Question: I have started to create an exercise tracking application referring to <URL>
and all works just fine.
But after I stop the tracking and goes to the map, I see that the kilometers is much more then the kilometers I have passed for sure and the map shows that i have was in some points that for sure I couldn't be there...
(Because i do not have the image from my phone i have simulate the results of the map with the attached image...)
The code is identical to the tutorial code (With the correction of the bug that dealing with delete the var - for those who know this tutorial...))
What is the problem?

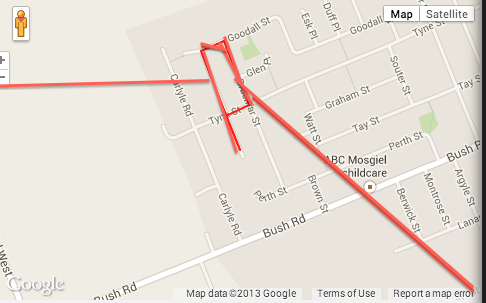
Answer: I have found the same as <URL> - that Android will intermittently delivers wildly inaccurate positions while using GPS, so the best thing is to use an accuracy filter, something like this:
'''
var MinimumAccuracy = 20; // metres
var options = { maximumAge: 0, timeout: 30000, enableHighAccuracy: true };
var watchID;
function onSuccess(position){
// Reject udpate if accuracy is not sufficient
if(position.coords.accuracy > MinimumAccuracy){
console.warn("Position update rejected because accuracy of"+position.coords.accuracy+"m is less than required "+MinimumAccuracy+"m");
return;
}
/* else, do something with position */
}
function onError(error){
// Log the error
console.error("Error while retrieving current position. Error code: " + error.code + ",Message: " + error.message);
}
navigator.geolocation.watchPosition( onSuccess, onError, options );
'''